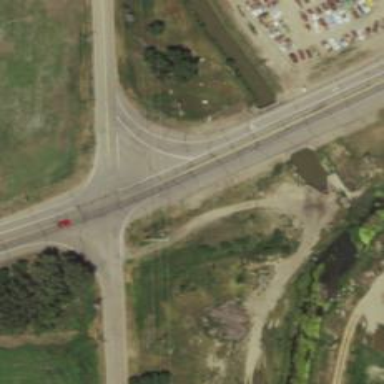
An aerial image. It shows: Trunk link highway.